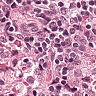
Metastatic tissue present: no